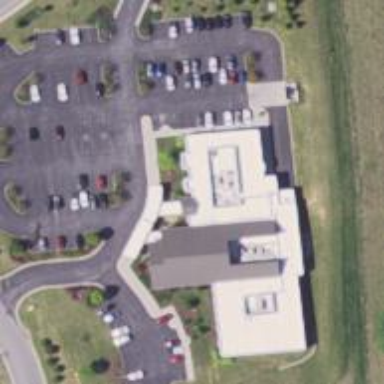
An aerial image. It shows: Clinic.